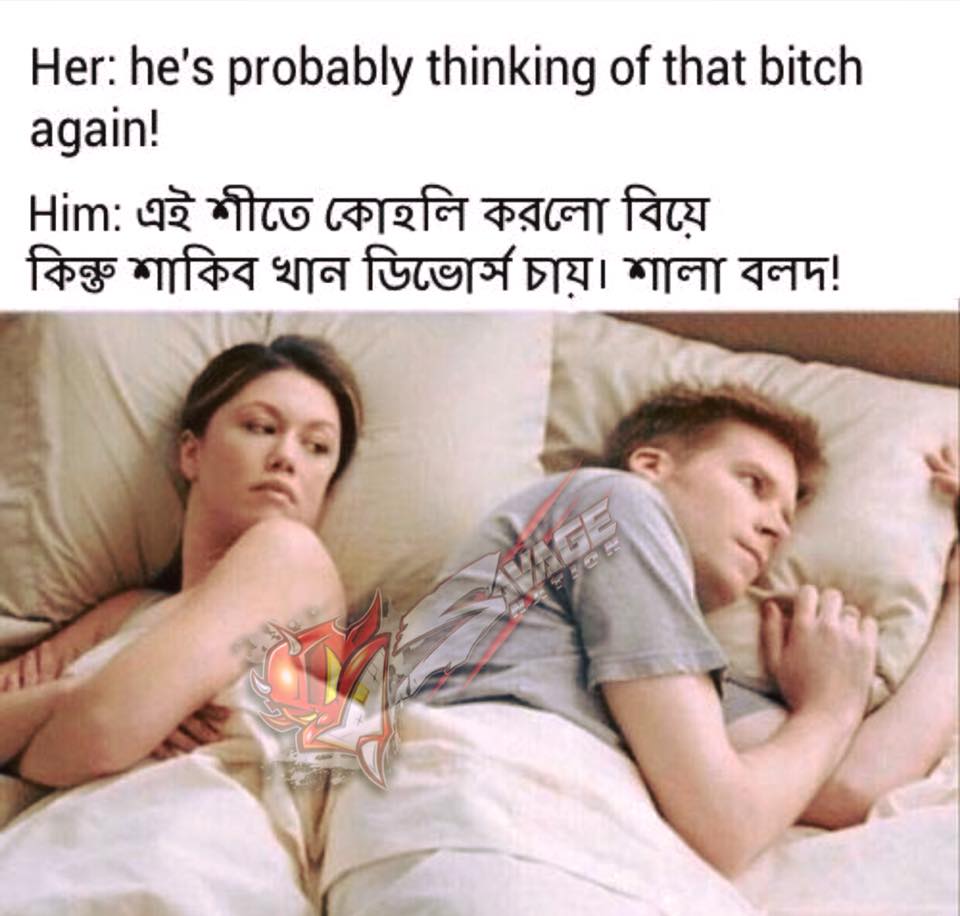
Caption: Her : he's probably thinking of that bitch again !    Him :  এই শীতে কোহলি করলো বিয়ে কিন্তু শাকিব খান ডিভোর্স চায় । শালা বলদ !
Label: hate